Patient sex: M
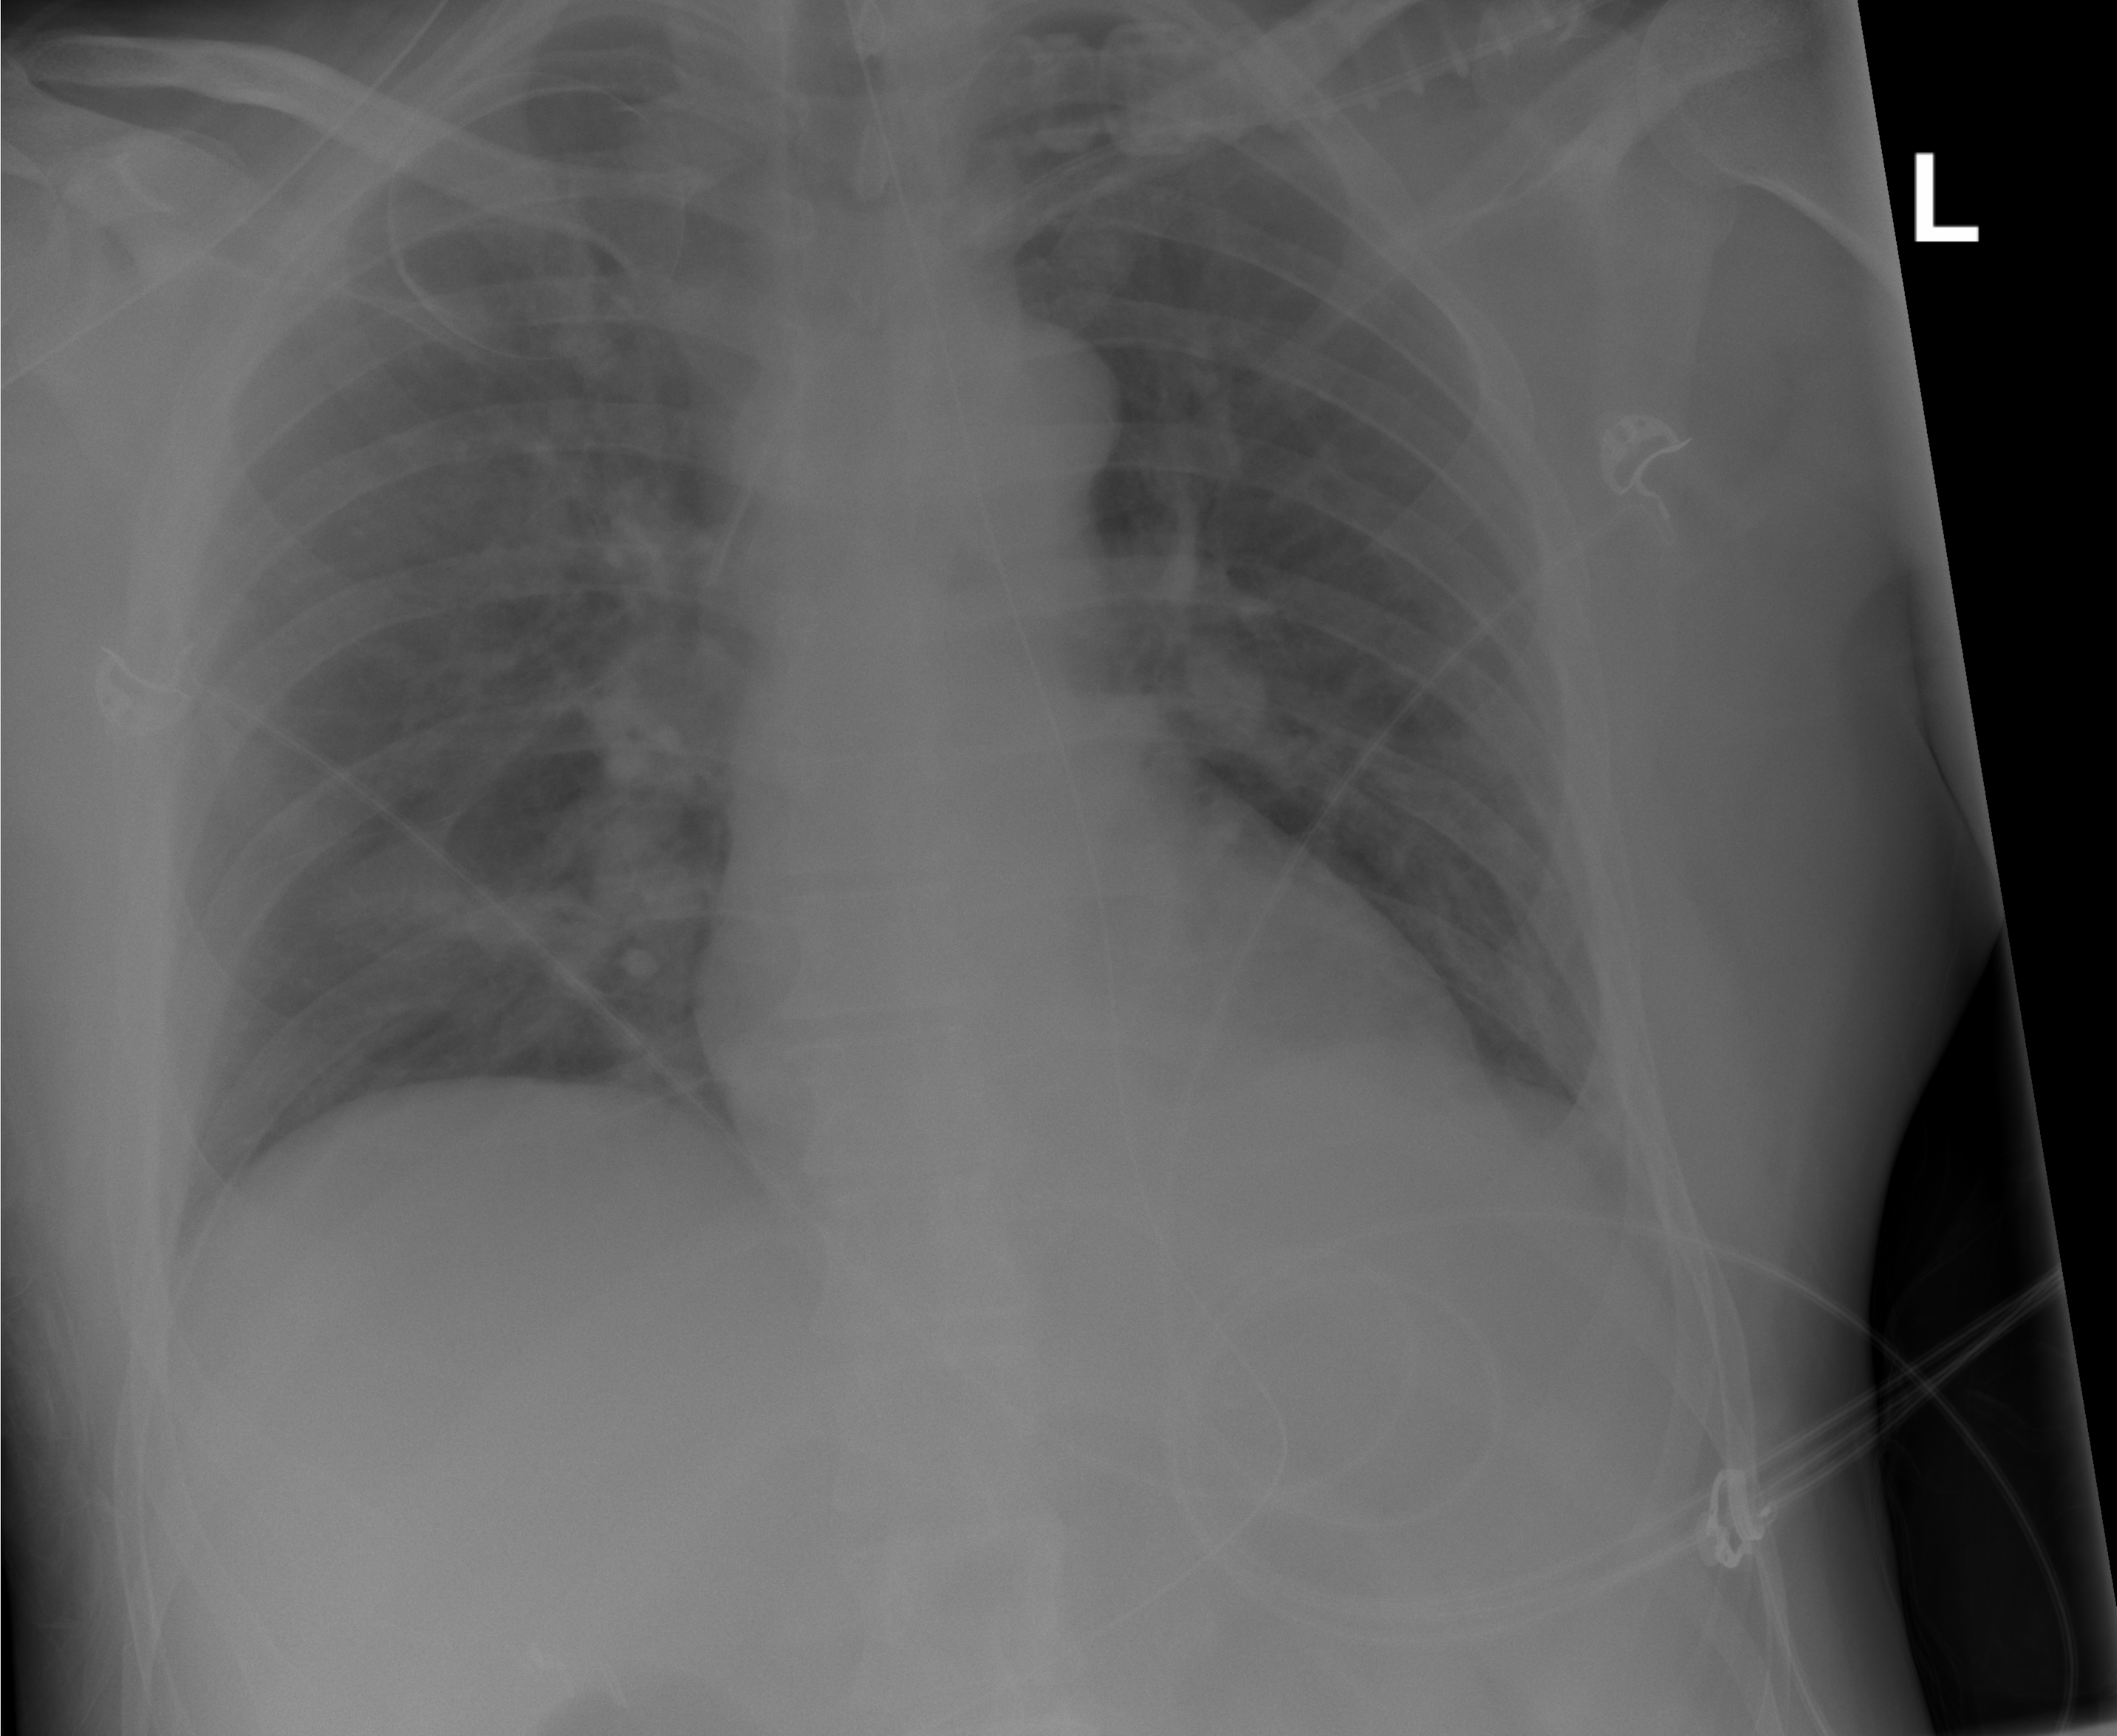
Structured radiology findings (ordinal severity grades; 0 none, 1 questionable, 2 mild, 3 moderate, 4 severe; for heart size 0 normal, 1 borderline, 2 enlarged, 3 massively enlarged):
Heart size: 0
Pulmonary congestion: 2
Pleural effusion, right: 0
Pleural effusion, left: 1
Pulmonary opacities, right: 1
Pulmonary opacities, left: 1
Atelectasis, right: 1
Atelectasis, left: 1